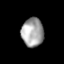
Tissue: lung
Cell type: T cells
Senescence score: 0.2234
Nuclear area (px): 624
Mean DAPI intensity: 163.301